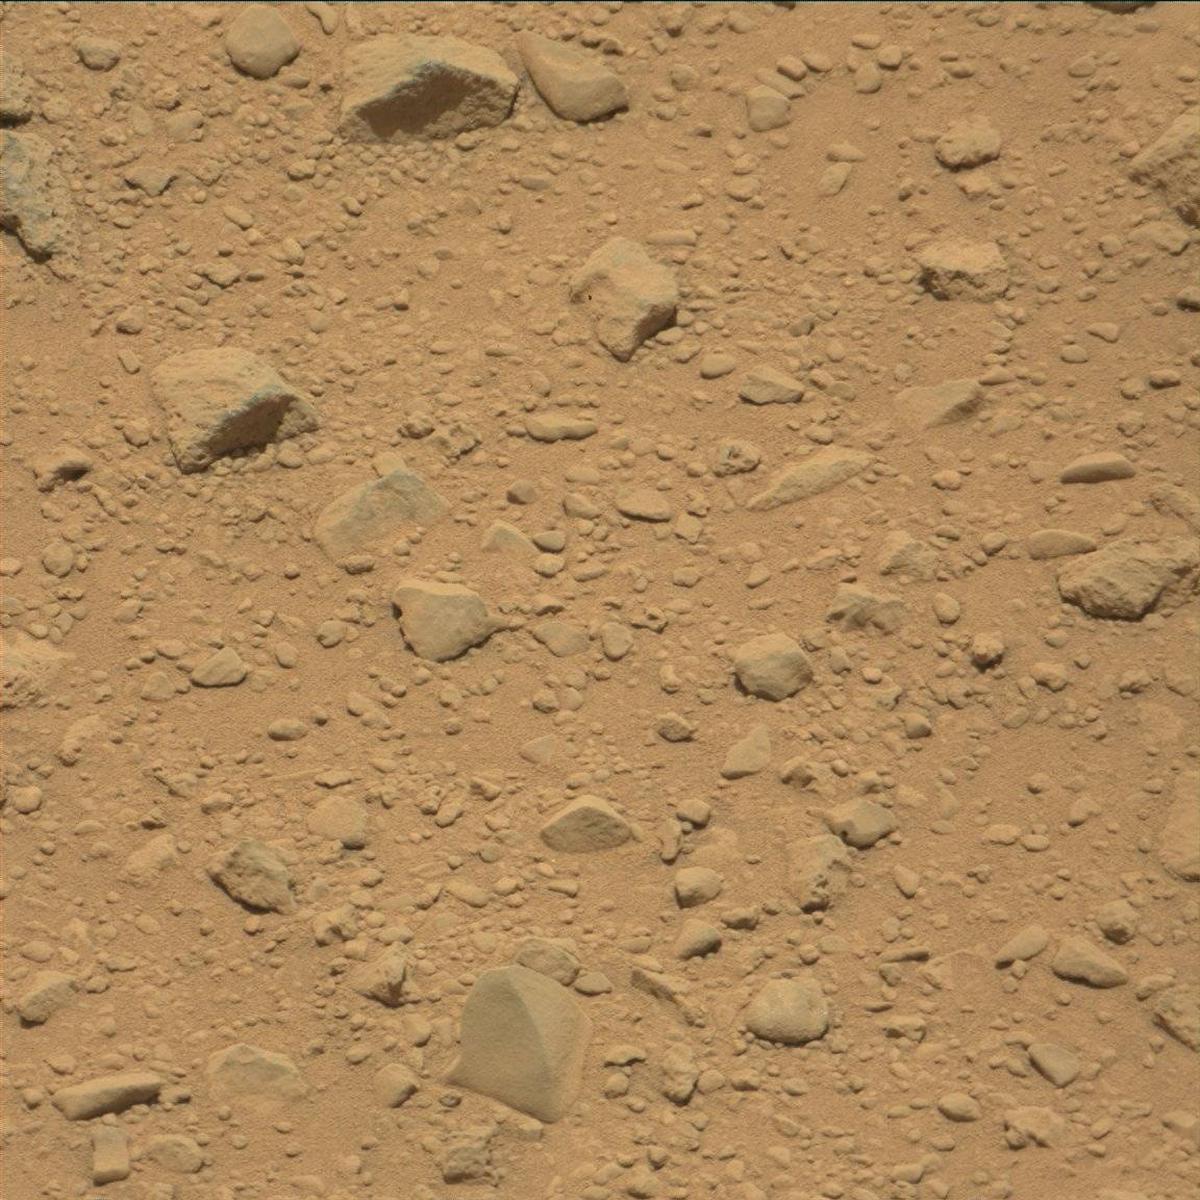
Terrain classes present: Bedrock, Rock, Sand / Soil